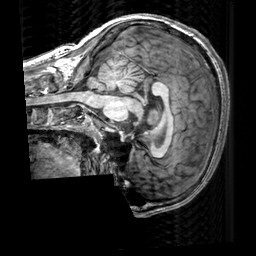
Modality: T1w
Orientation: sagittal
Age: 22
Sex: male
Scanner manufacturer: siemens
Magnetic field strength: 3 T
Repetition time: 2.3 s
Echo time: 0.00303 s